Question: i ve got a view which contains buttons and textview .what i want is to scroll vertically...cud u guys help me out below is the code...
'''
- (id)initWithItem:(NSString *)theItem Title:(NSString *)title Description:(NSString *)detaildesc{
if (self = [super initWithNibName:@"Secondetailview" bundle:nil]) {
self.theItem1=theItem;
self.theTitle=title;
UILabel *tit = [[[UILabel alloc] initWithFrame:CGRectMake(10, 10, 200, 25)] autorelease];
[tit setBackgroundColor:[UIColor clearColor]];
[tit setTextColor:[UIColor whiteColor]];
[tit setText:self.theTitle];
[tit setFont:[UIFont boldSystemFontOfSize:16]];
NSLog(@" wii this is cool:%@",detaildesc);
[self.view addSubview:tit];
label1.text=detaildesc;
label1.numberOfLines=4;
label1.textColor=[UIColor grayColor];
}
return self;
}
'''

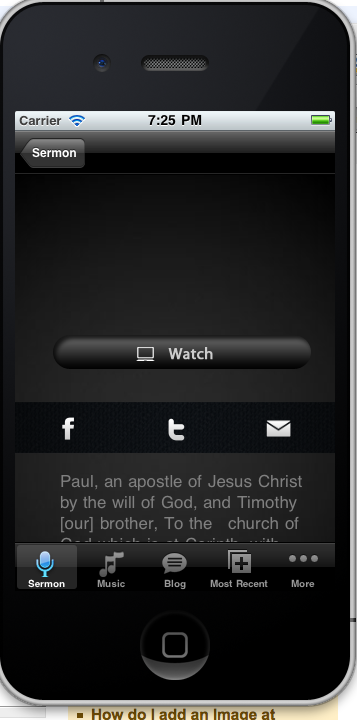
Answer: Put a UIScrollview inside the tab and then adjust the contentSize of the UIScrollView to the size of the total height of all your controls.